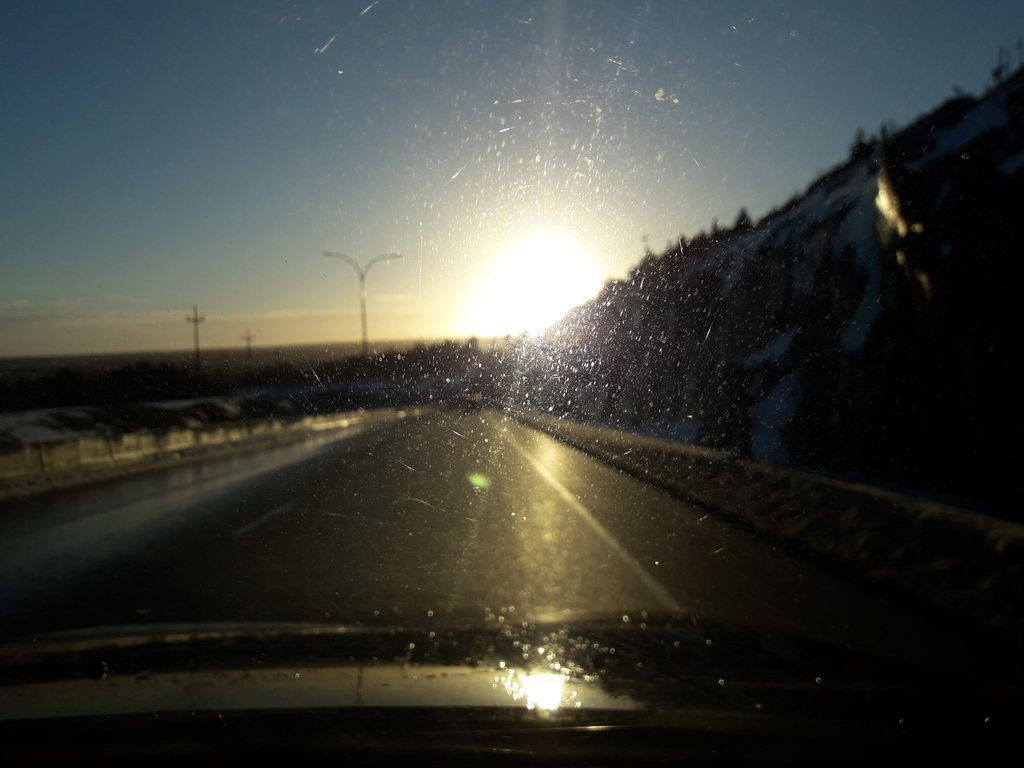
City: st_johns